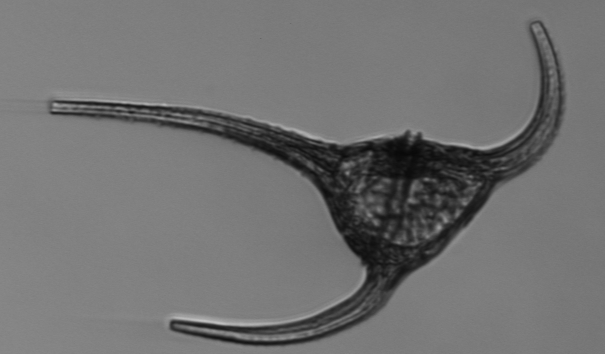
Label: Tripos